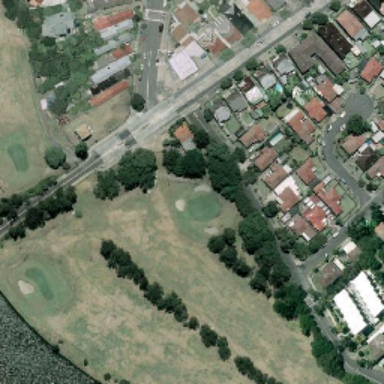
Distribution of rivers plant belts and urban areas .